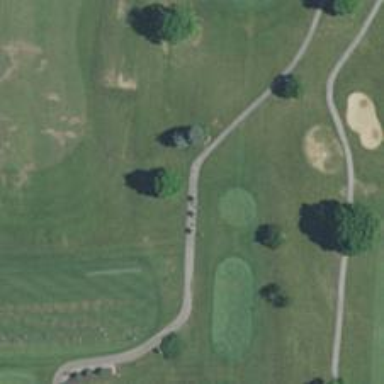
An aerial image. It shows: Pathway for golfing.